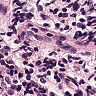
Metastatic tissue present: no